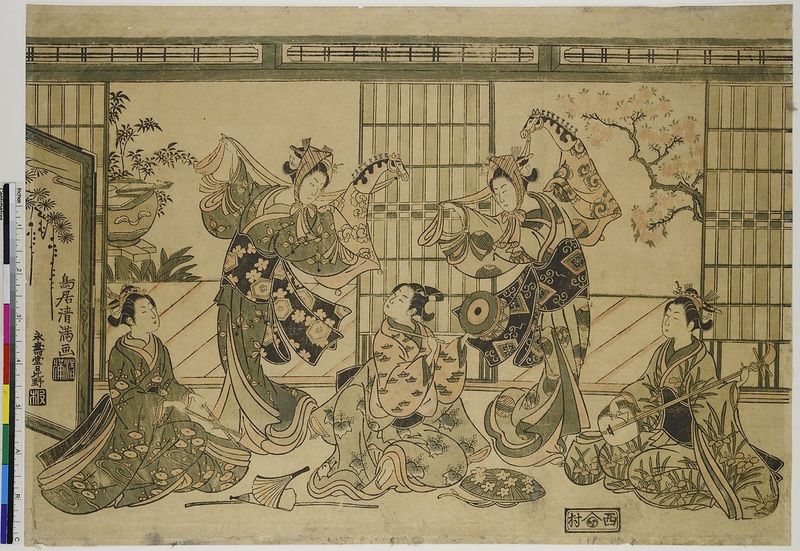
Künstler: Torii Kiyomitsu
Standort: Hamburg
Institution: Museum für Kunst und Gewerbe Hamburg
Schlagwörter: frauen, blumen, fenster, kleid, kleider, zeichnung, schleier, fächer, tanz, instrument, tanzen, tänzerin, tänzerinnen, seide, garten, holzschnitt, japan, schrift, querformat, dekor, musizieren, japanisch, schauspiel, asien, geisha, druckgraphik, druckgrafik, trommel, tracht, china, flöte, zeit, farbholzschnitt, spielzeug, kinderspielzeug, ost, kimono, fernost, kirschblüten, volkstracht, edo, saiteninstrumente, reproduktionen, steckenpferd, handtrommel, zeichnung+, druckerzeugnisse, spielwaren, ukiyo, shamisen